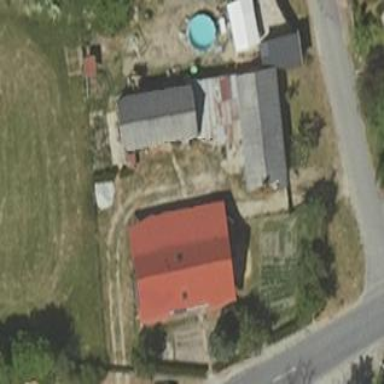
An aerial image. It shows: Shed building.